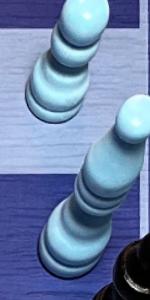
Label: Bishop_White